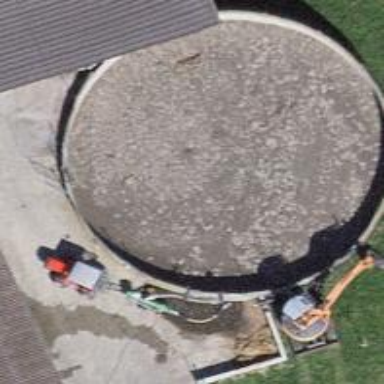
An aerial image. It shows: Storage tank that is man-made.